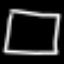
Label: square